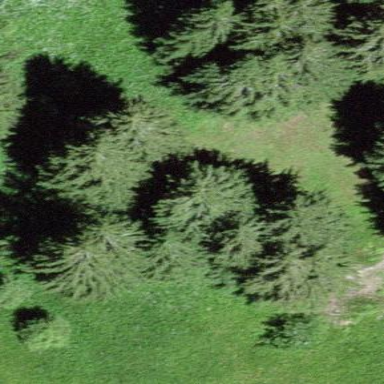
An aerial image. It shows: Forest area.